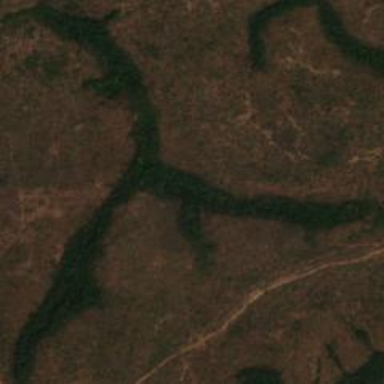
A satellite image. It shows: Forest area.